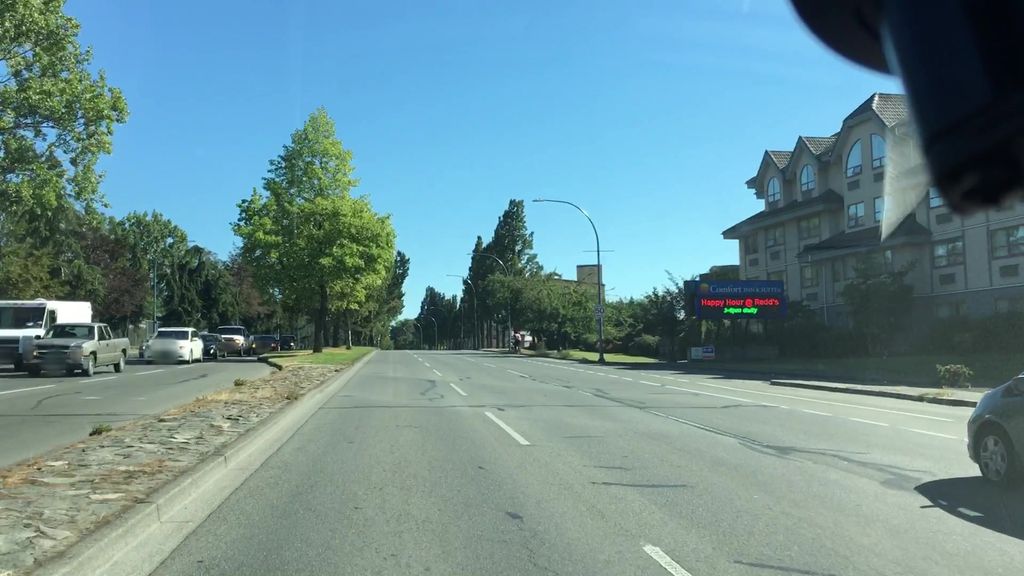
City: victoria